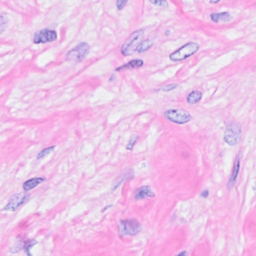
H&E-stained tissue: Breast